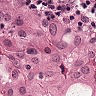
Metastatic tissue present: yes